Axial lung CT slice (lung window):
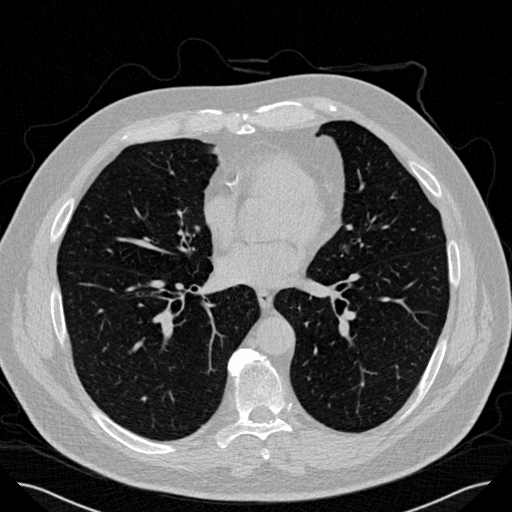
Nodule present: no